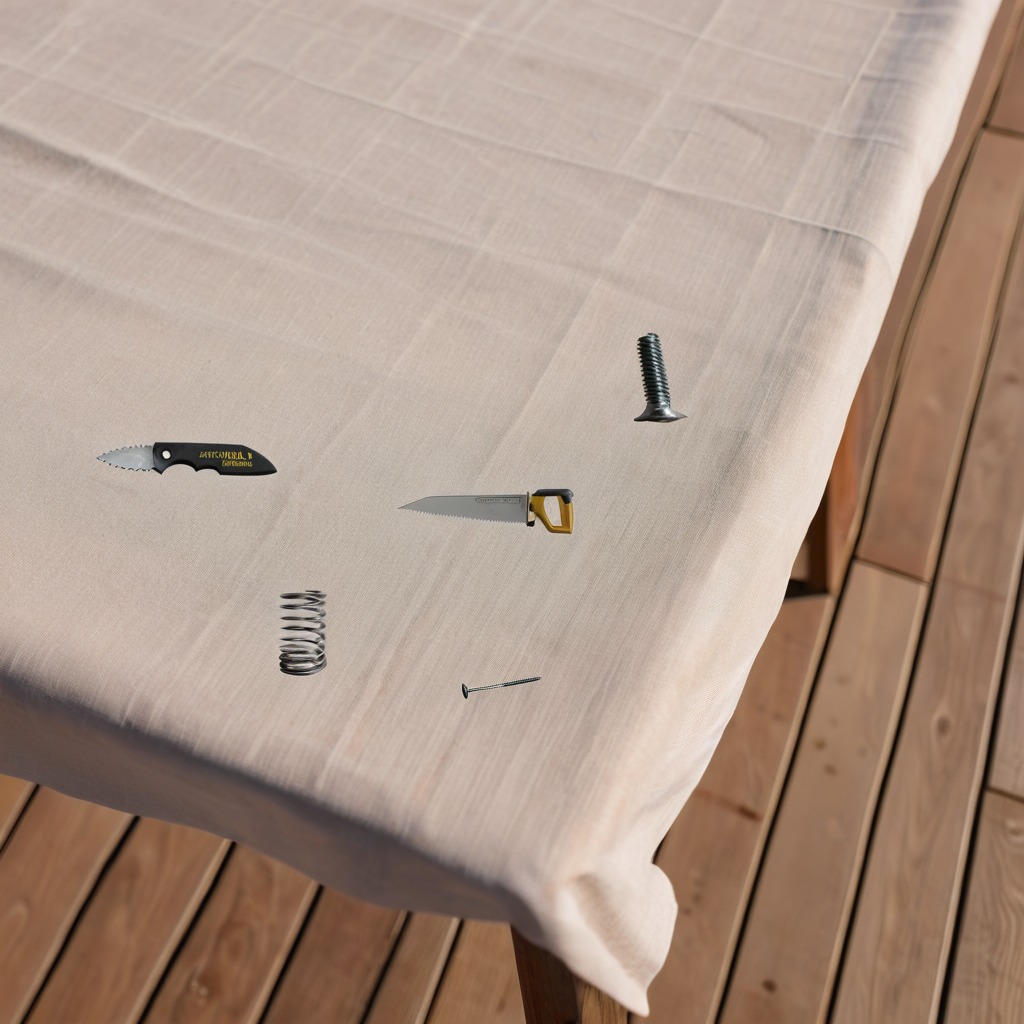
A utility knife, a metal machine screw, an iron nail, a coiled metal spring, and a handheld metal saw are lying on a wooden table in an outdoor workshop during daytime bright natural light soft shadows worn but beneath the cloth.